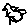
Label: bird